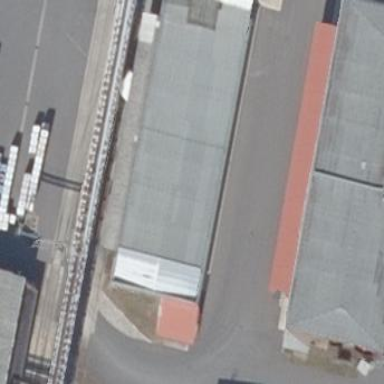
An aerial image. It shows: Industrial building.